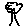
Label: tree